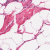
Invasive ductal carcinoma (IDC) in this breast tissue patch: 0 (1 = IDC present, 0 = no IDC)